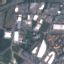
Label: Industrial